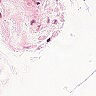
Metastatic tissue present: no